Question: How can I change the foreground color of the words of a ToolTip using Gmap.net?
'''
GMarkerGoogle marker = new GMarkerGoogle(new PointLatLng(Convert.ToDouble(Mark_Latitude[Mark_Longitude.Count - 1]), Convert.ToDouble(Mark_Longitude[Mark_Longitude.Count - 1])),GMarkerGoogleType.green);
GMapOverlay gMapOverlay = new GMapOverlay("polygons");
gMapOverlay.Markers.Add(marker);
marker.ToolTipMode = MarkerTooltipMode.OnMouseOver;
marker.ToolTip = new GMapBaloonToolTip(marker);
Brush ToolTipBackColor = new SolidBrush(Color.Transparent);
Font f = new Font("Arial", 9, FontStyle.Bold);
ToolTipBackColor.GetType();
marker.ToolTip.Stroke.Color = Color.FromArgb(0, 255, 255, 0);
marker.ToolTip.Font = f;
marker.ToolTip.Fill = ToolTipBackColor;
marker.ToolTipText = ":" + Mark_Longitude[Mark_Longitude.Count - 1] + " :" + Mark_Latitude[Mark_Latitude.Count - 1];
'''
A picture to illustrate the problem follows:

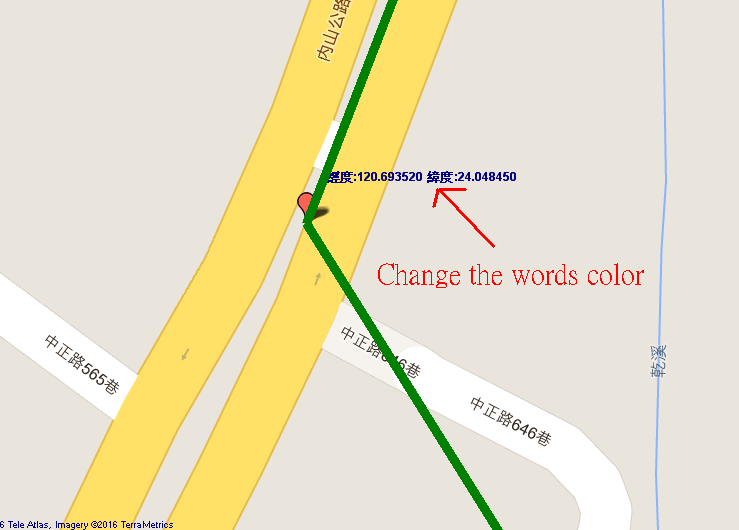
Answer: You simply need to set the 'Foreground' property:
'''
marker.ToolTip.Foreground = Brushes.Green;
'''